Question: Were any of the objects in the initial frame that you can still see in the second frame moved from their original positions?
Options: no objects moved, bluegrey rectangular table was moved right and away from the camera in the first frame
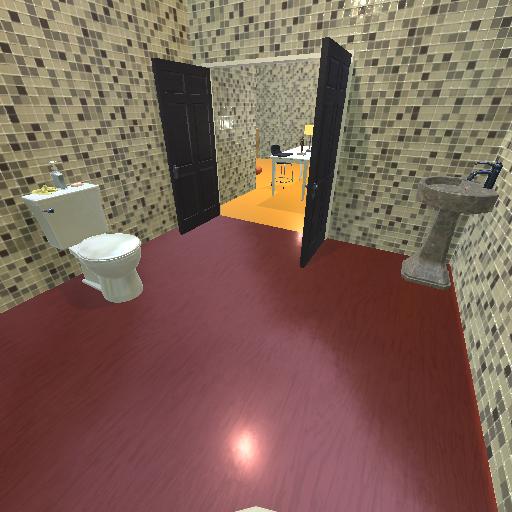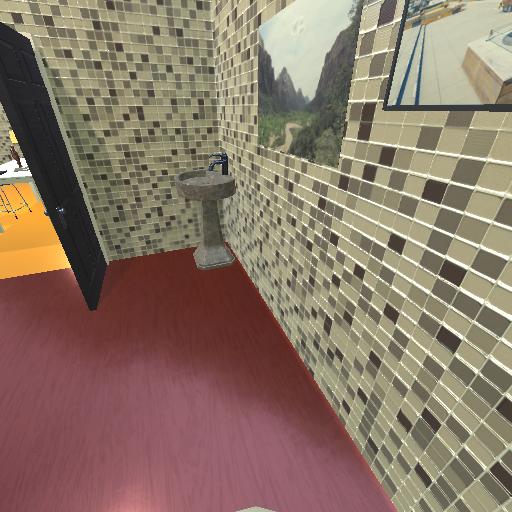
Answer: no objects moved